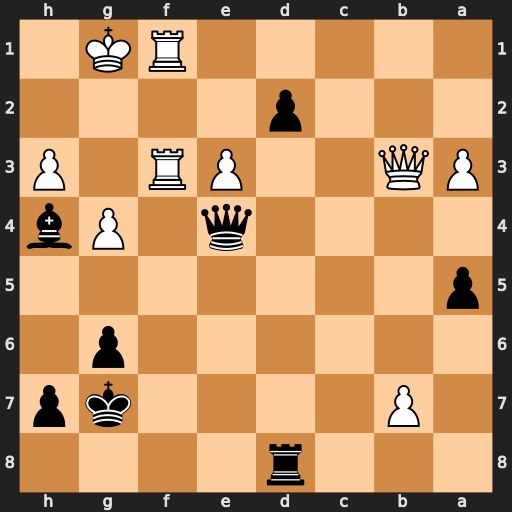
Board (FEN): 3r4/1P4kp/6p1/p7/4q1Pb/PQ2PR1P/3p4/5RK1
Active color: b
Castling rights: -
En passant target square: -
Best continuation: Qxf3 Rxf3 d1=Q+ Qxd1 Rxd1+